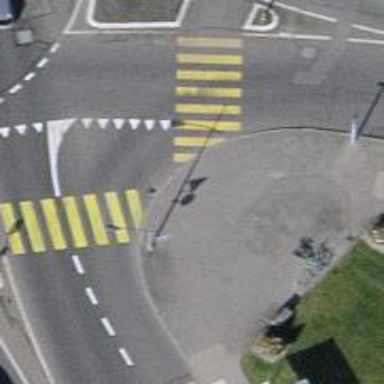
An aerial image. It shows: Kerb serving as barrier.